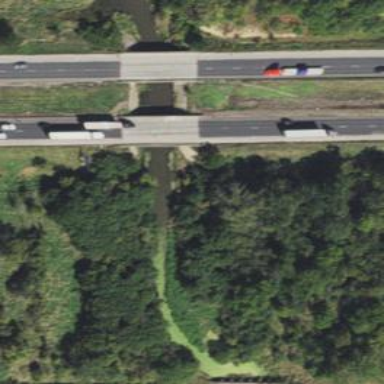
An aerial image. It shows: Motorway bridge with asphalt surface.